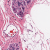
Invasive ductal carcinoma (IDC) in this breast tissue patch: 0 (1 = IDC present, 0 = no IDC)